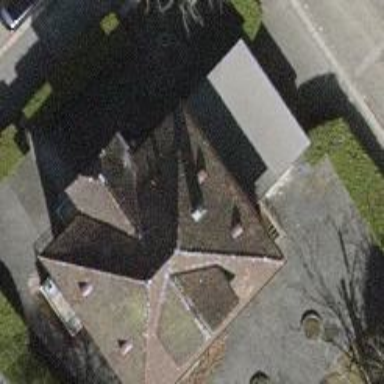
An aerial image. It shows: Garage with flat roof.